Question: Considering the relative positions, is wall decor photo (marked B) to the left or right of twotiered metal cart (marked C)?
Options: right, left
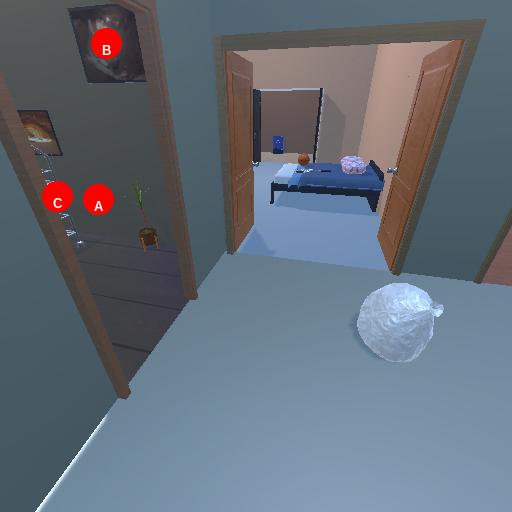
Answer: right